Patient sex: M
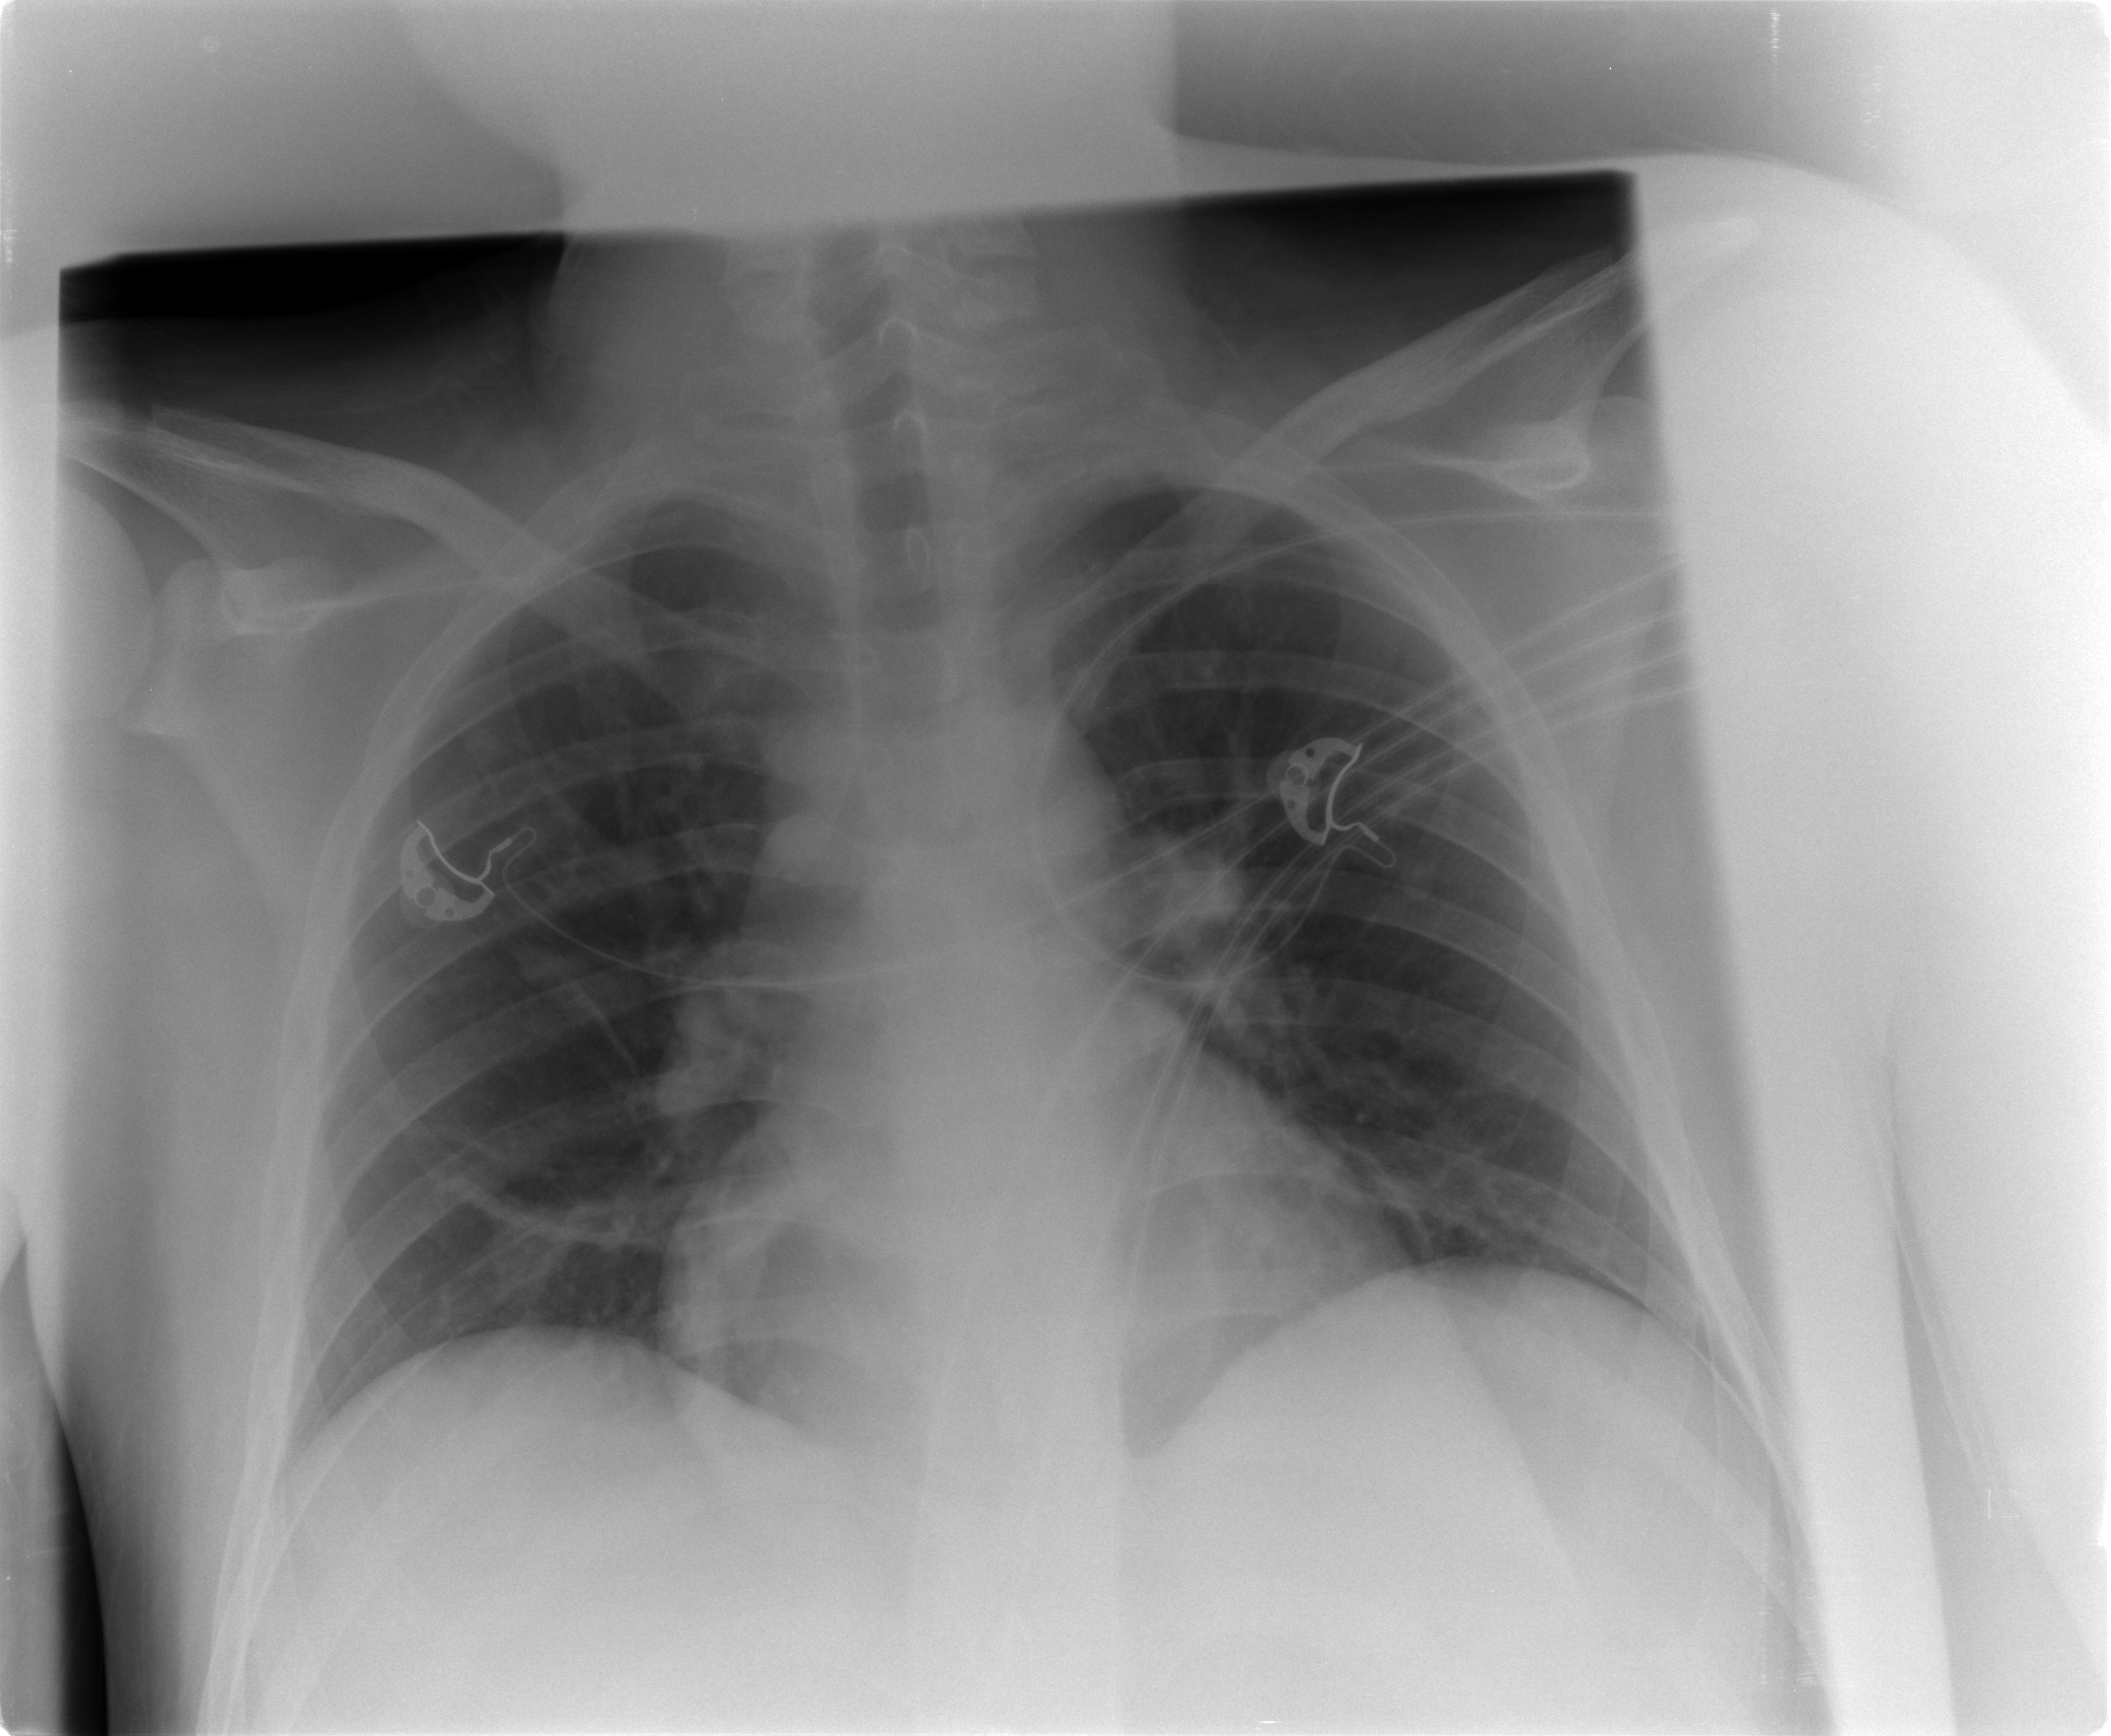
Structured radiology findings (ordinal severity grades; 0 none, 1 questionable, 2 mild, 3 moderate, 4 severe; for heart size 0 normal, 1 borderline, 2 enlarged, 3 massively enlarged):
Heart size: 0
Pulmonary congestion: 0
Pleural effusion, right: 0
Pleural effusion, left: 0
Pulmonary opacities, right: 0
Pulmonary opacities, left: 0
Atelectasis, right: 2
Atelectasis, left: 1